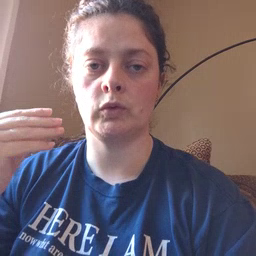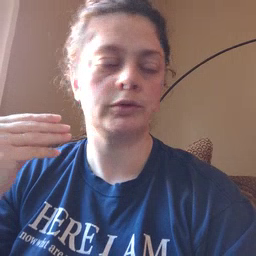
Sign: store